Question: > With this sort of data:'''
{
"rooms": {
"one": {
"name": "room alpha",
"type": "private"
},
"two": { ... },
"three": { ... }
},
"members": {
"one": {
"mchen": true,
"hmadi": true
},
"two": { ... },
"three": { ... }
},
...
'''
How can I query all rooms with (by example) the username of each
member in the room?
EDIT2:
I have tried to put players in to the games and the players are loaded with the games, that's a solution to load the related players for a game. But I only get the ID of the players, I need the username or the profile picture url by example.

You see that players is only shown by its ID because I saved it so:
'this.root.child('games').child(gameID).child('players').child(this.currentUser.id).set(true);'
but when I get the games:
'''
this.root.child('games').on('value', function(snapshot) {
console.log(snapshot.val());
});
'''
I get only the players id of course. How do I get the details of players with the games.
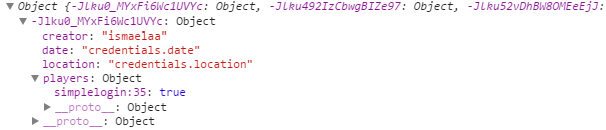
Answer: You're looking to load the players for all games, when those games are loaded. Something like:
'''
this.root.child('games').on('value', function(gamesSnapshot) {
console.log(gamesSnapshot.val());
var loadedPlayers = {};
gamesSnapshot.forEach(function(gameSnapshot) {
var game = gameSnapshot.val();
Object.keys(game.players).forEach(function(playerId) {
if (Object.keys(loadedPlayers).indexOf(playerId) == -1) {
this.root.child('players').child(playerId).once(function('value', function(playerSnapshot) {
loadedPlayers[playerId] = playerSnapshot.val();
});
}
});
});
});
'''
So this code pretty much brute-force loads all the players in all the games.
Although it will likely run fine in many cases, you should always consider if it's not better to . For example: instead of loading the entire players, you might also store the data you need to display for each player inside the games that they're part of. So if you for example need to display player names:
'''
games
-J436712379
creator: 'ismaelaa'
players
simplelogin:35: 'Frank van Puffelen'
'''